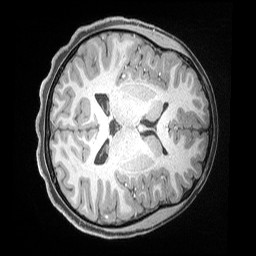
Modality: T1w
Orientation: axial
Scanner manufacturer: siemens
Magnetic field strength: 3 T
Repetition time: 2.53 s
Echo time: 0.00169 s